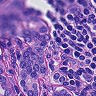
Metastatic tissue present: yes